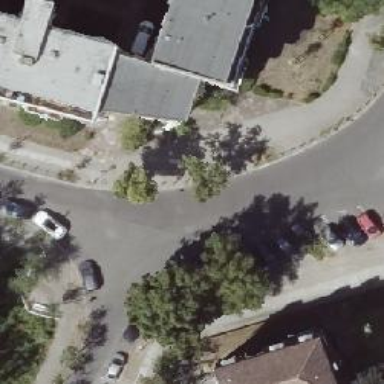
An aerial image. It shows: Residential road with asphalt surface. There are sidewalks on both sides and parking lane on the right.